The plot is a Hilbert-envelope spectrum of a rotating bearing's acceleration signal, annotated with the bearing's characteristic defect frequencies. What is the most likely bearing condition (normal, inner_race, outer_race, ball)?
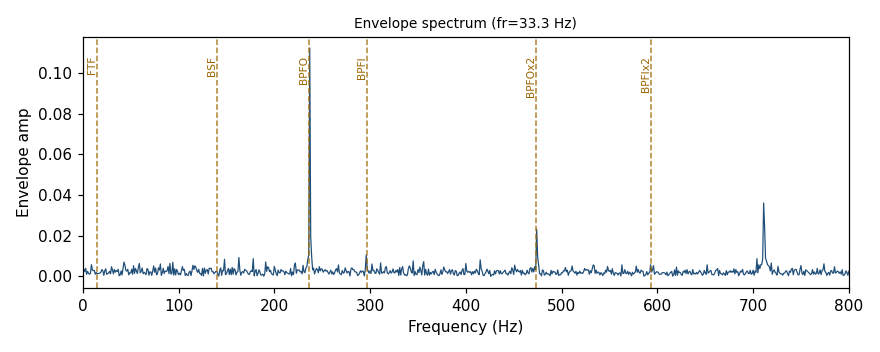
Answer: outer_race